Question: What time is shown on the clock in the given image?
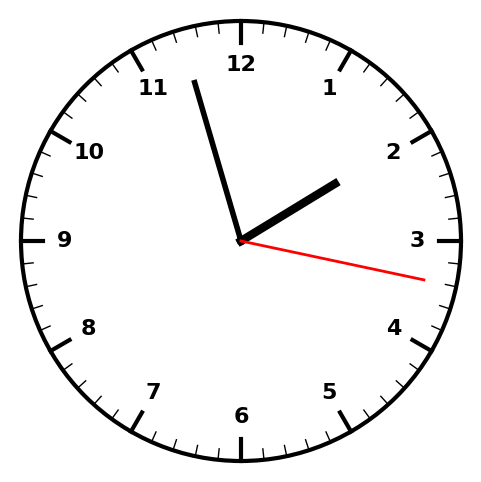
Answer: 01:57:17